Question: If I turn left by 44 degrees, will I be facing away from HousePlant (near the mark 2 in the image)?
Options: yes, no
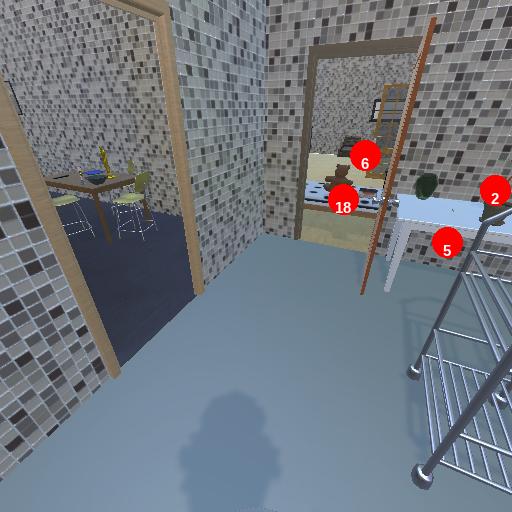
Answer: yes